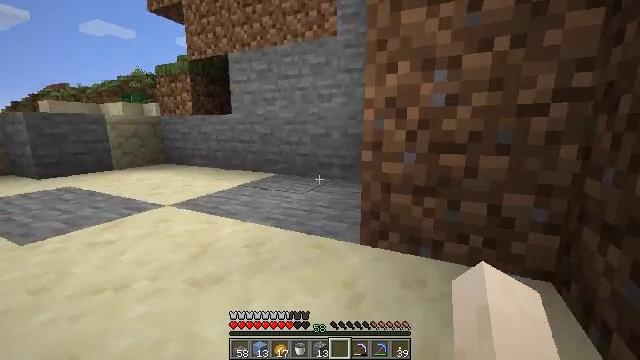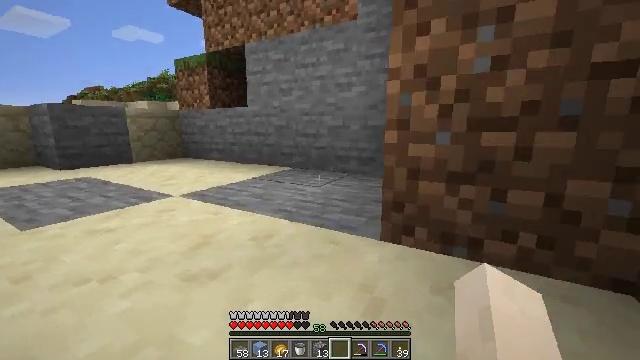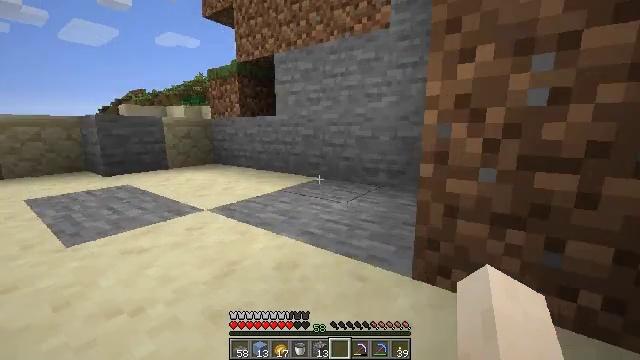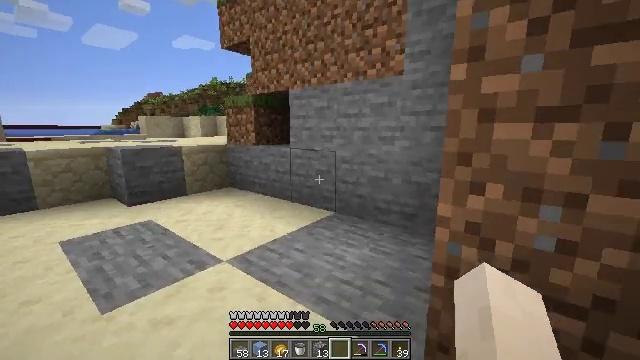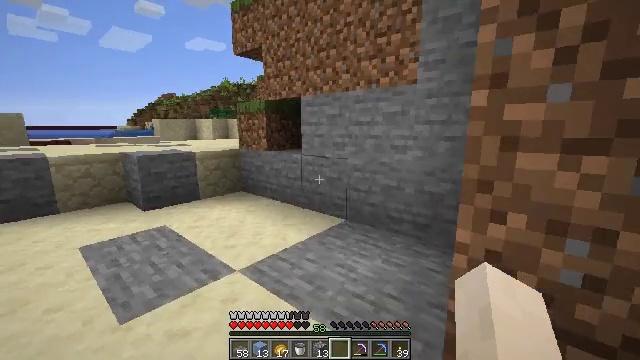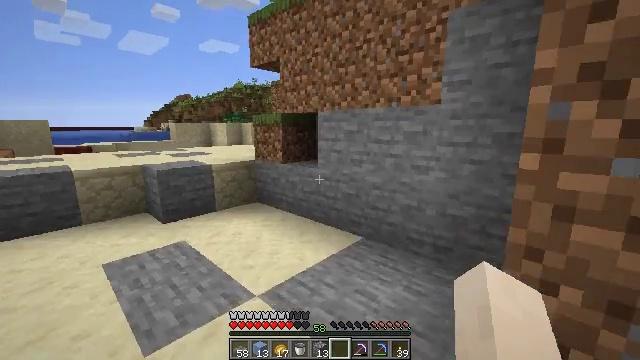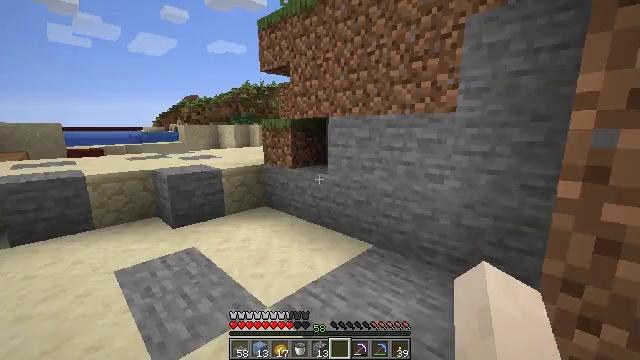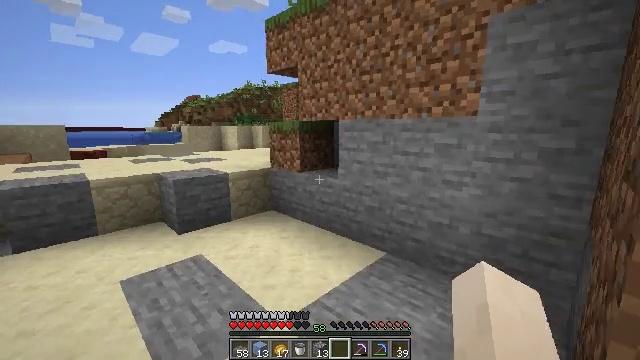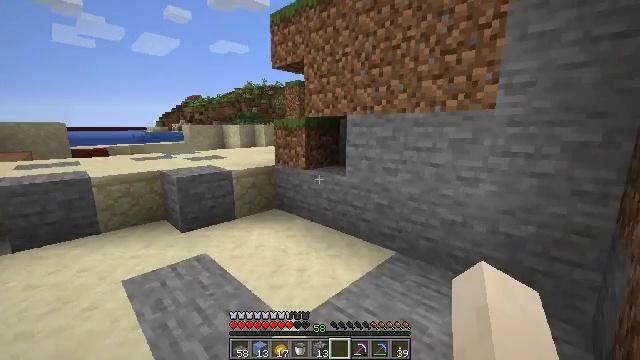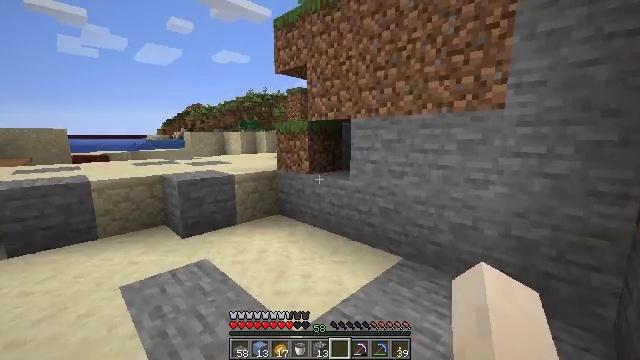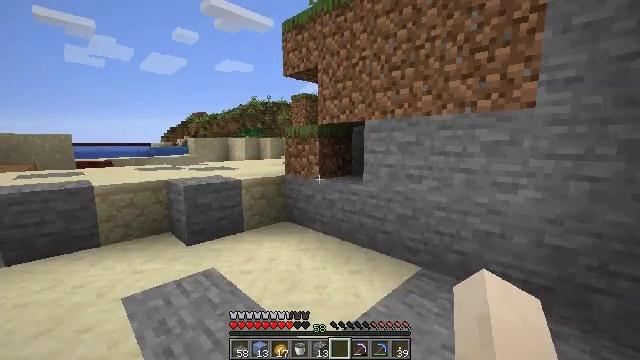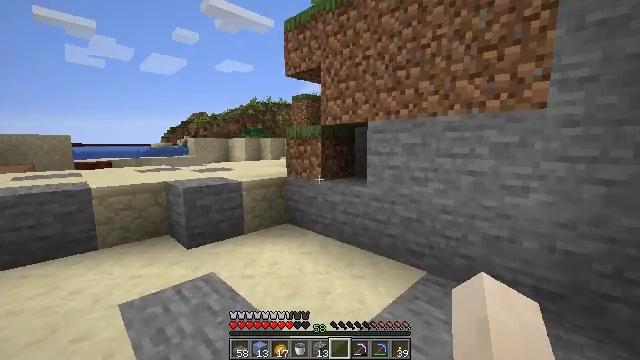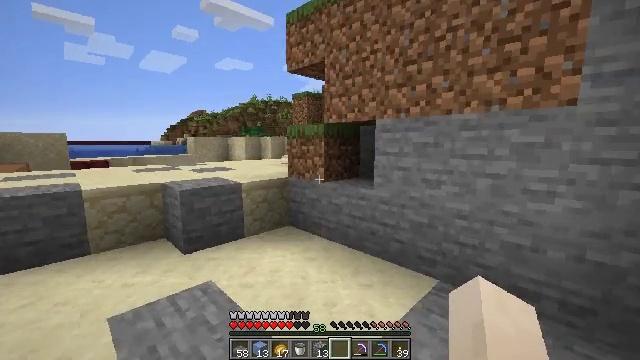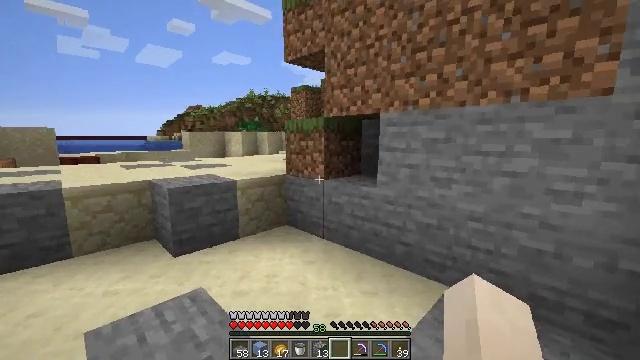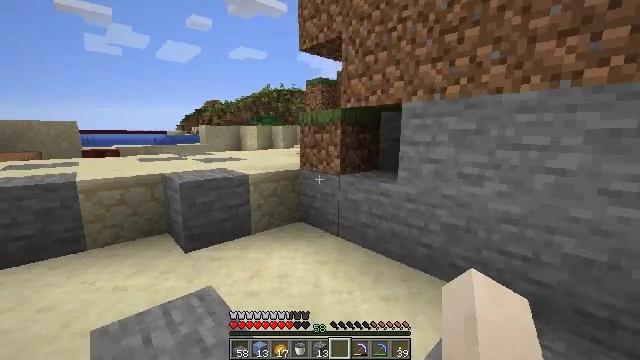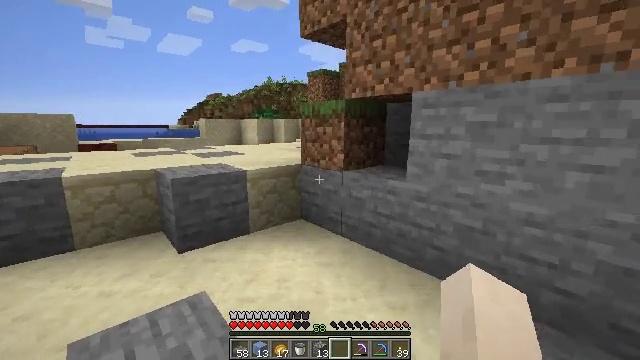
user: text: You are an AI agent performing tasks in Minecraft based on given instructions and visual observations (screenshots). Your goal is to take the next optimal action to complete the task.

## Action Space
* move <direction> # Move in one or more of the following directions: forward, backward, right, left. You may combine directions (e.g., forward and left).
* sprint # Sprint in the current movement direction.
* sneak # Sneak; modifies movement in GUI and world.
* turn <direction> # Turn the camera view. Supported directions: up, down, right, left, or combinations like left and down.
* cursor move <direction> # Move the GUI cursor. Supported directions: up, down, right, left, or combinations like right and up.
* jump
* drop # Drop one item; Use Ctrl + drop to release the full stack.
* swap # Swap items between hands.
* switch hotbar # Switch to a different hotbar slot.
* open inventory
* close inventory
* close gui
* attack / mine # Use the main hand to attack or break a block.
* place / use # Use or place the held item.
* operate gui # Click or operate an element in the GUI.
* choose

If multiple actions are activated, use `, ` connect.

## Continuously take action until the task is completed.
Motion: motion action
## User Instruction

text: Remove the stone brick slab from a structure.
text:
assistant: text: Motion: move forward, turn left
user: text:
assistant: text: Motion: move forward and move left, turn left, jump
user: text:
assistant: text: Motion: move forward and move left, turn left, jump
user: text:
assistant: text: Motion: move forward and move left, turn left, jump
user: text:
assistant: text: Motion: move forward and move left, turn left, jump
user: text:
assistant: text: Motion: move forward and move left, turn left
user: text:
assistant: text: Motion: move forward and move left
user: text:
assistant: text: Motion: move forward and move left
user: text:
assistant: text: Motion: move forward and move left, turn up
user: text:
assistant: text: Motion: move forward, turn up
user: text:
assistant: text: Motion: move forward
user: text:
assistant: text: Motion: move forward
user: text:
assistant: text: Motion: move forward, turn down
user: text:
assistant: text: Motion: move forward, turn left and down
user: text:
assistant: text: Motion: move forward, turn down
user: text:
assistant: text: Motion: move forward, turn left and down
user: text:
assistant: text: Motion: move forward, turn left
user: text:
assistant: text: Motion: move forward
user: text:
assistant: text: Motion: move forward and move left, turn left
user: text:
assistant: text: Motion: move forward and move left
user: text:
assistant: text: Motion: move forward and move left
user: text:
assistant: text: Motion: move forward and move left
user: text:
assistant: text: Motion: move forward
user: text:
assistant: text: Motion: move forward
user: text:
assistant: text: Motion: move forward
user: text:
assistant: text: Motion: move forward
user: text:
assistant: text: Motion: move forward
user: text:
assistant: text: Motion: move forward
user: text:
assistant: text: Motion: move forward
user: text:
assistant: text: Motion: move forward, jump